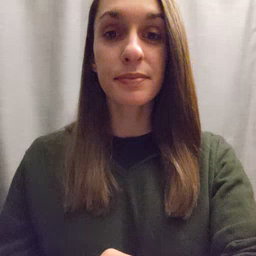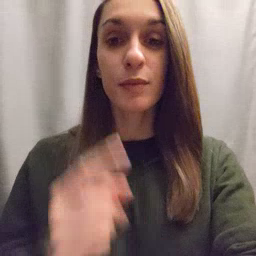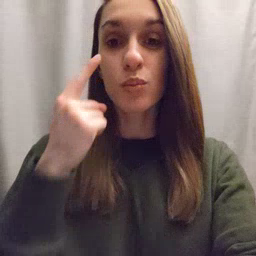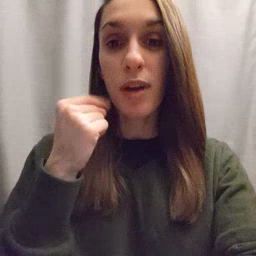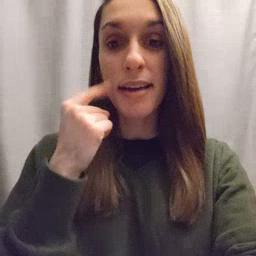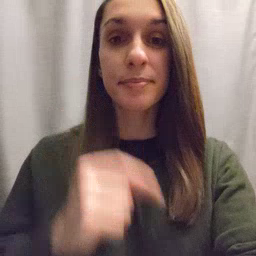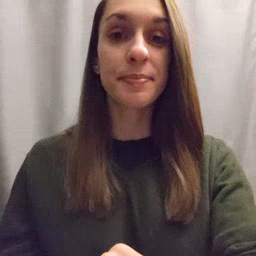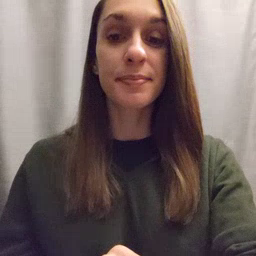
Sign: cry